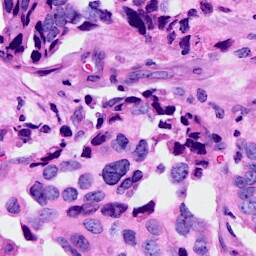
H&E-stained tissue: Breast